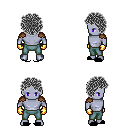
a pixel art fantasy rpg character, male body template, dark elf, purple skin, leather shoulder armor, teal pants, gray curly afro hairstyle, gold gloves, black slippers, four views (front, back, left, right), 2x2 character sprite sheet, small pixel art, hard edges, no anti-aliasing